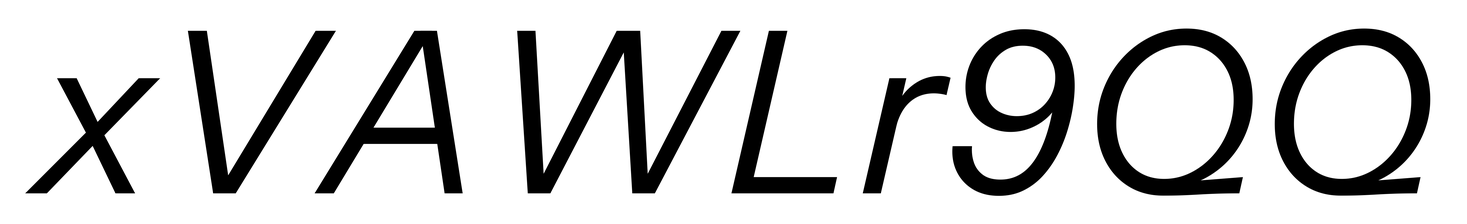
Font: InstrumentSans-Italic_Italic